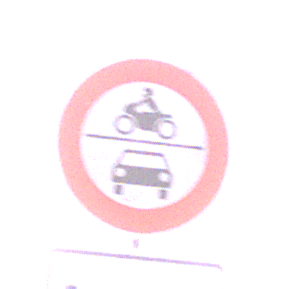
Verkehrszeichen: VerbotKraftfahrzeuge
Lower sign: ZeitangabenMitBeschraenkungAufWochentage8
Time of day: SunriseSunset
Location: Outdoor (Nature)
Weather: PartlyCloudy
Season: NotSpecified
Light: Natural